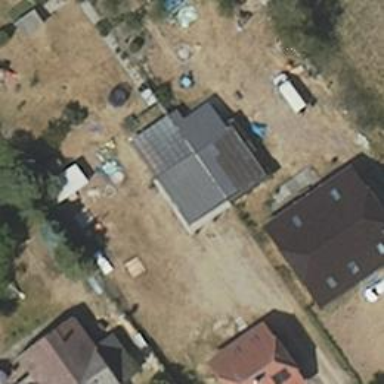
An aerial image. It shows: Shed building.